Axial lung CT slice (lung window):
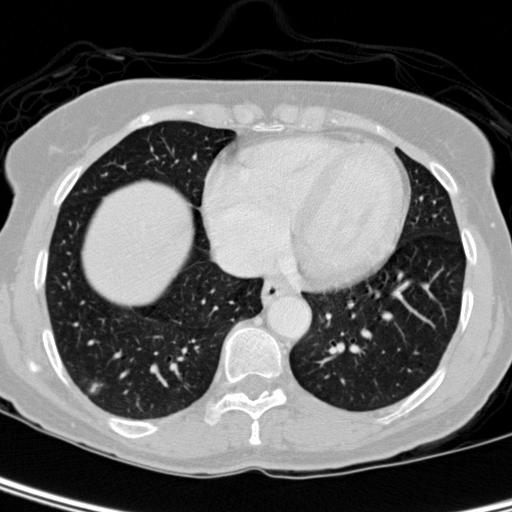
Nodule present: yes
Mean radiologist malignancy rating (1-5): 3